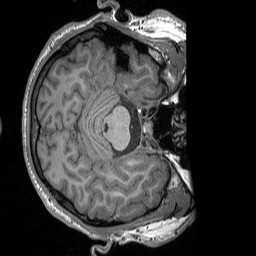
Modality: T1w
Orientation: axial
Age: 24
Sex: male
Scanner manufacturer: siemens
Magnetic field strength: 3 T
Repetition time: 1.9 s
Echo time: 0.00252 s